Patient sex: M
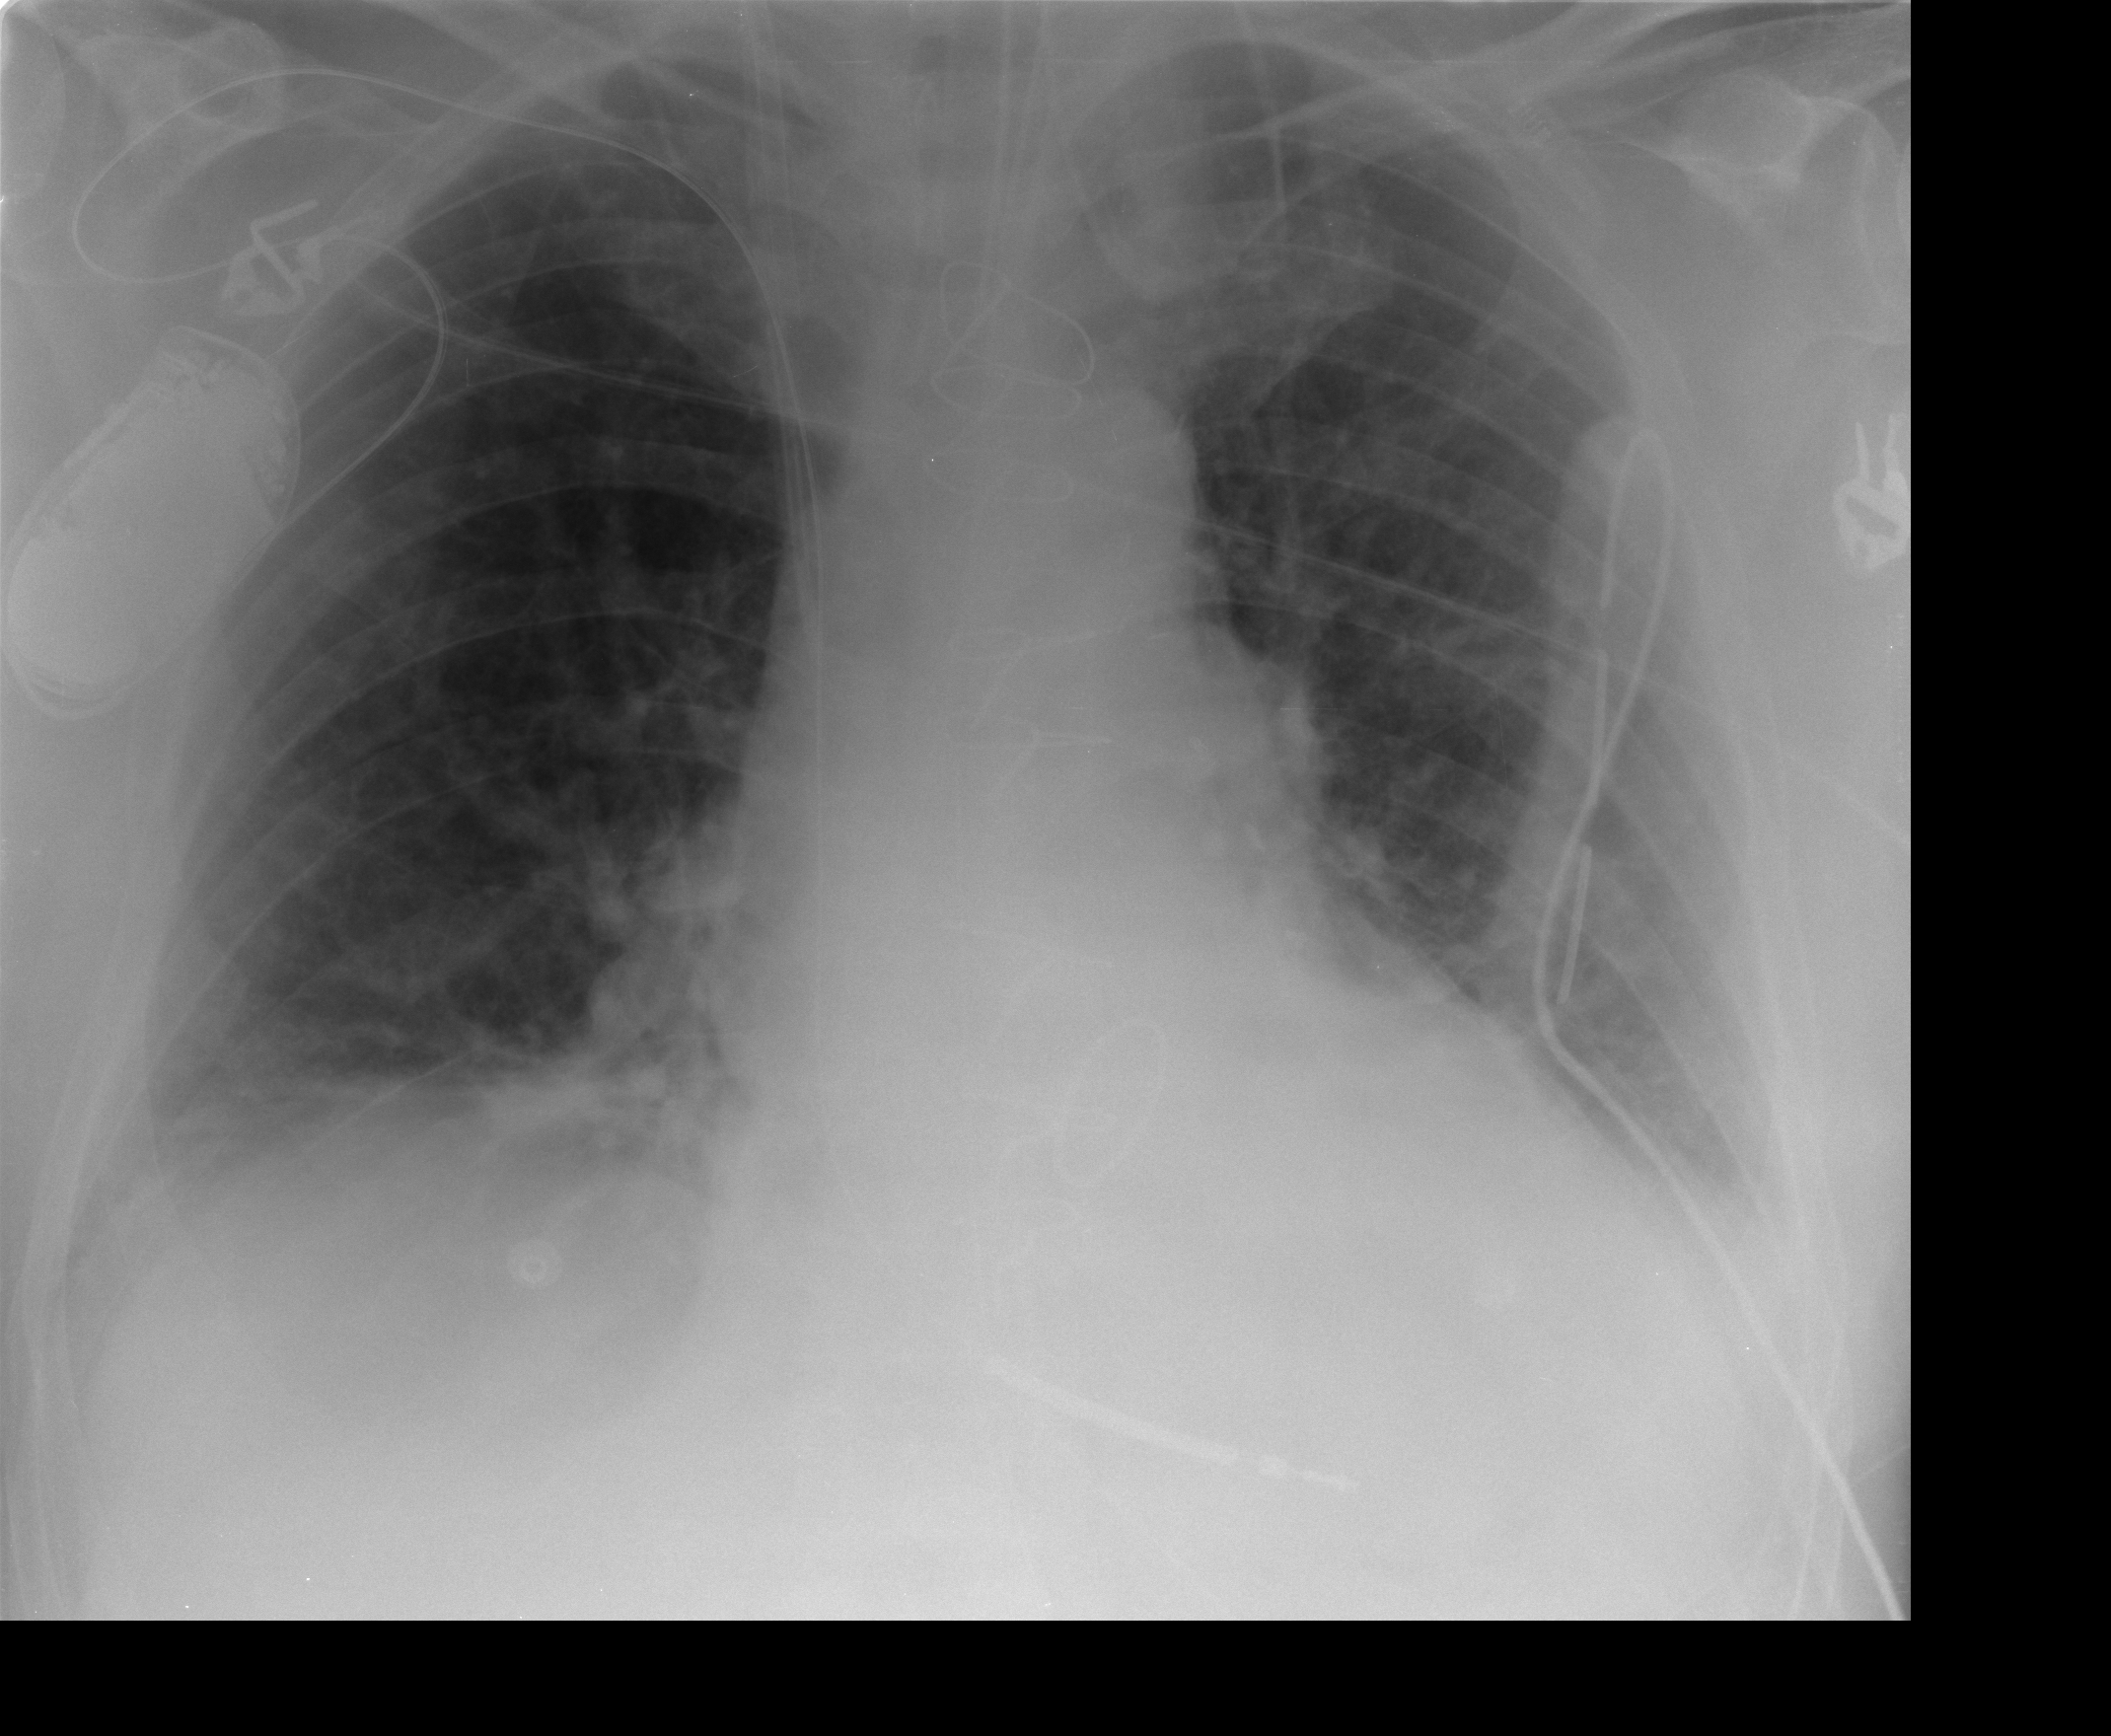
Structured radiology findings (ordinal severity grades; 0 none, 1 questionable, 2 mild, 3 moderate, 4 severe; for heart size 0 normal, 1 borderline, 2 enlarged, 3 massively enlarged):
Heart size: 2
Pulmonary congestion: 0
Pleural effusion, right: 1
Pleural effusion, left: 1
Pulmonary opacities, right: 0
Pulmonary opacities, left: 0
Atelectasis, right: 2
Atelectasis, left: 2